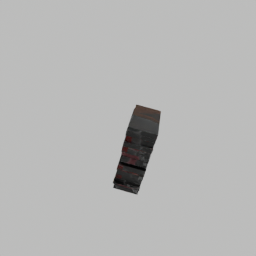
Label: tools